Question: This is the misaligned output of the code below.

'''
.recipes-mobile-menu {
display:block;
width:350px;
margin: 0 0 0 12px;
}
.recipes-mobile-menu a:link, .recipes-mobile-menu a:visited, .recipes-mobile-menu a:active {
display:inline-block;
background: #002b76;
width:19%;
height:80px;
text-align:center;
color:#fff;
font-size:0.85em;
padding:10px 4px;
margin:0;
white-space:normal;
text-transform:capitalize;
}
.recipes-mobile-menu a:hover, .recipes-mobile-menu a.on {
background:#da2b28;
}
<div class="recipes-mobile-menu">
<a href="/recipes/extra-kick-eats">Extra<br>kick<br>Eats</a>
<a href="/recipes/louisiana-recipes">Louisiana<br>Recipes</a>
<a href="/recipes/family-favorites">Family<br>Favorites</a>
<a href="/recipes/asian-recipes" class="on">Asian<br>recipes</a>
<a href="/recipes/winning-wing-recipes">Winning<br>Wing<br>Recipes</a>
</div>
'''
This fiddle also shows the misalignment. <URL>
My confusion is coming from fact that the vertical alignment seems to change only if I use developer console to change length of text inside the links.
Changing width, height, padding, and margin does not correct the vertical alignment.
What is happening there and how do I correct it?
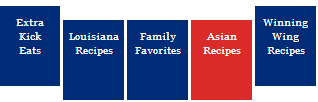
Answer: This is what 'vertical-align' is for :)
'''
vertical-align: top;
'''
Add this to your 'inline-block' elements!